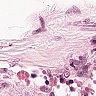
Metastatic tissue present: no